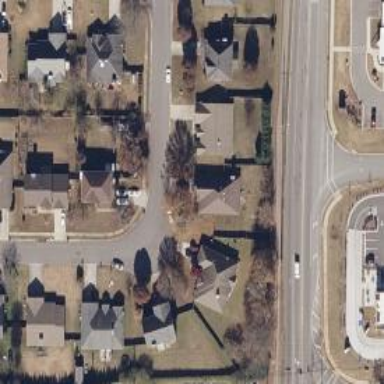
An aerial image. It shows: Residential road with sidewalk on the left side.